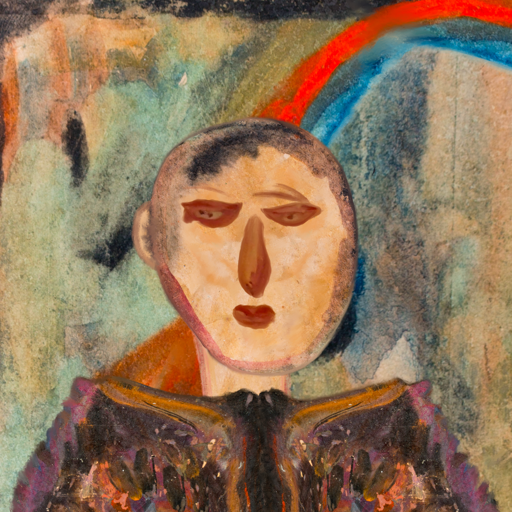
Background: Childish, Head And Neck Front: Childish, Face Front: Pious_Lady, Bust: Gypsy_Queen, Hair Front: Blank, Head Accessory: Blank, Second Necklace: Blank, Necklace: Blank, Baby: Blank